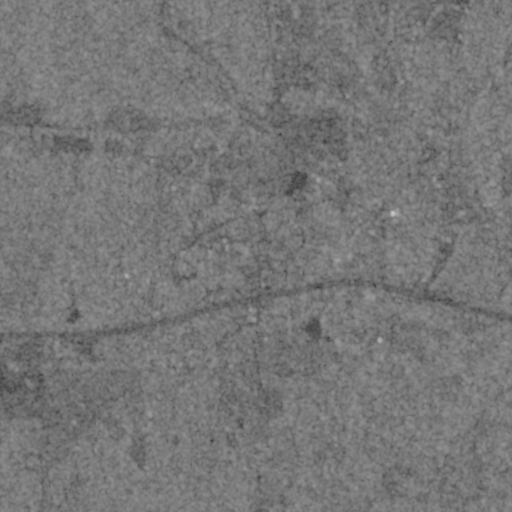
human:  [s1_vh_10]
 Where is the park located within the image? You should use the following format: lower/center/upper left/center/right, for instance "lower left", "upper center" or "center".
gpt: The park is located in the upper right of the image.
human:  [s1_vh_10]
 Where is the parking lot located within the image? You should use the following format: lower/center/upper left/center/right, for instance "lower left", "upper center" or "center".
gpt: The parking lot is located in the center right of the image.
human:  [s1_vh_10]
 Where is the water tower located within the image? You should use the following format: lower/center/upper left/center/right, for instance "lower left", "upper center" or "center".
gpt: The water tower is located in the center right of the image.
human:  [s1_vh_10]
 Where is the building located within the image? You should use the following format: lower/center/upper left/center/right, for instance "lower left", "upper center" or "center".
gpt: The building is located in the upper right of the image.
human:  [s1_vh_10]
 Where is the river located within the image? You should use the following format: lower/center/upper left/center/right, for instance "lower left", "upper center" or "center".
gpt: The river is located in the right of the image.
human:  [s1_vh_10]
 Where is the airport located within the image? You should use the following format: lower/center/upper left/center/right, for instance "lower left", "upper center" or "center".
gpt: There is no airport in the image.

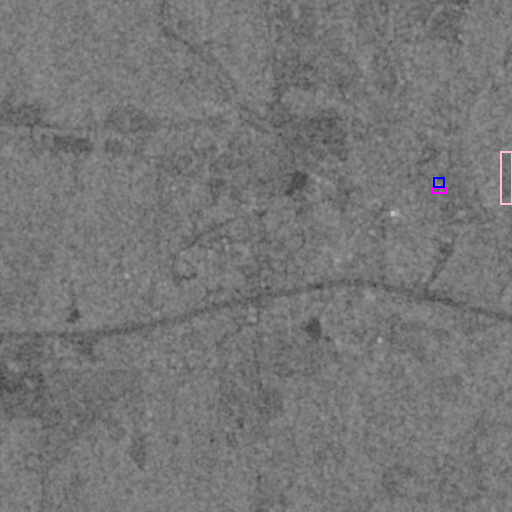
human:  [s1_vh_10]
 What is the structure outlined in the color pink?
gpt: The structure outlined in pink is a park.
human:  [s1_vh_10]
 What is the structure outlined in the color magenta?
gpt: The structure outlined in magenta is a parking lot.
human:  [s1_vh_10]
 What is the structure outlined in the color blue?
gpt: The structure outlined in blue is a building.
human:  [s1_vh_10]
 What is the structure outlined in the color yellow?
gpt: There is no yellow outline.